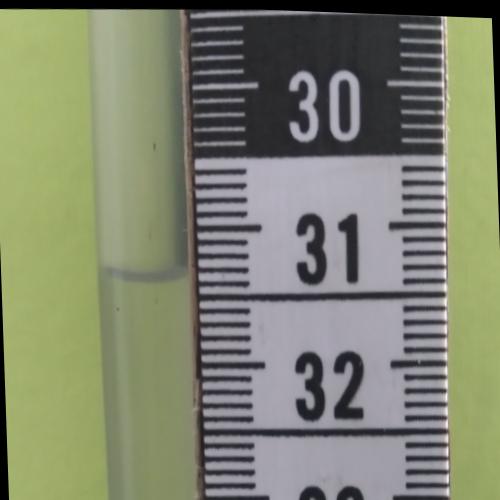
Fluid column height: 31.3 cm